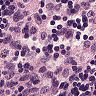
Metastatic tissue present: no